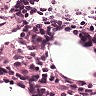
Metastatic tissue present: no